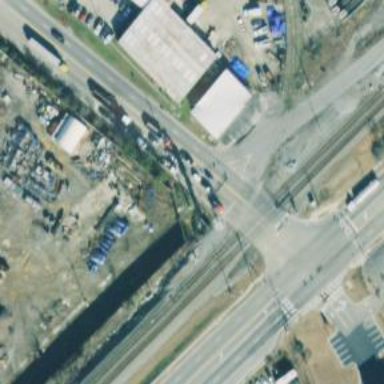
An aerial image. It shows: Level crossing on the railway with lights.